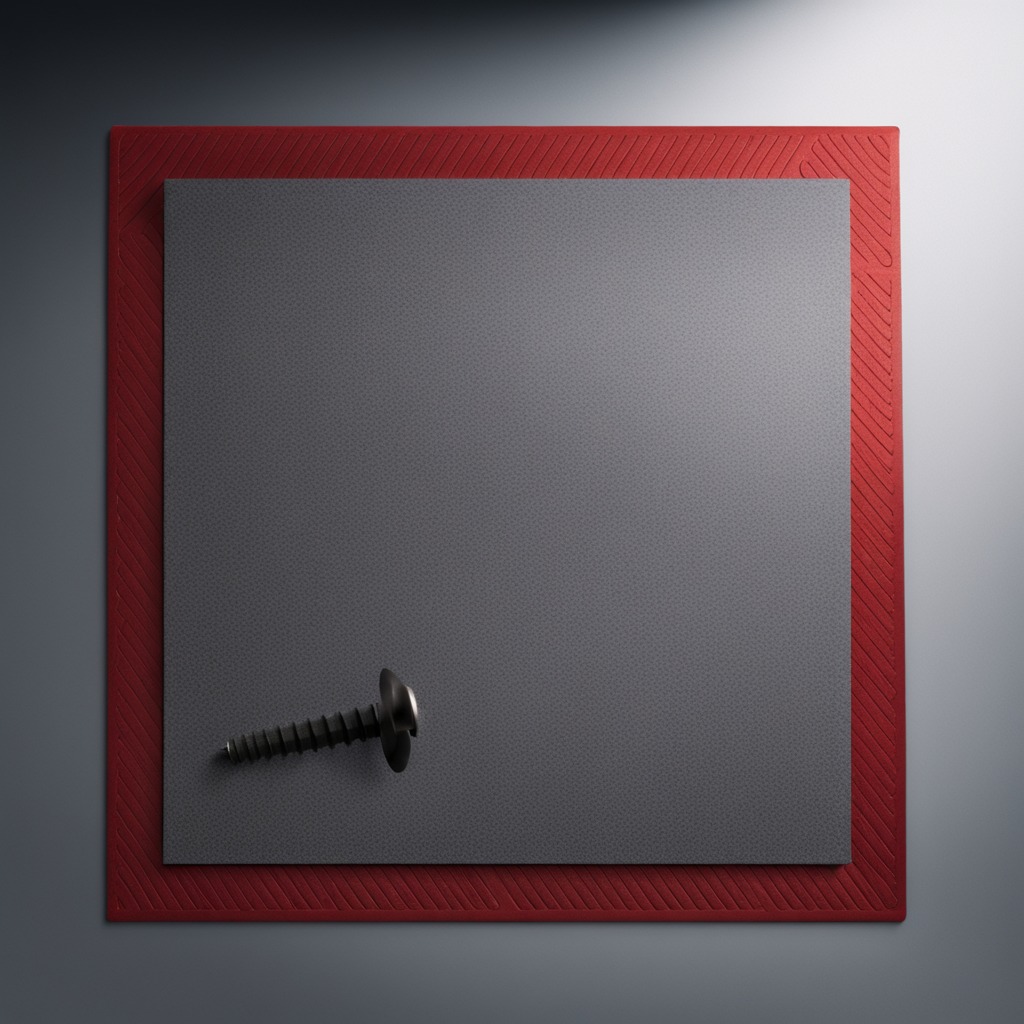
A metal screw lies on the clean granite tabletop covered with a red rubber mat inside a workshop under bright overhead lighting crisp shadows high clarity worn but beneath the mat